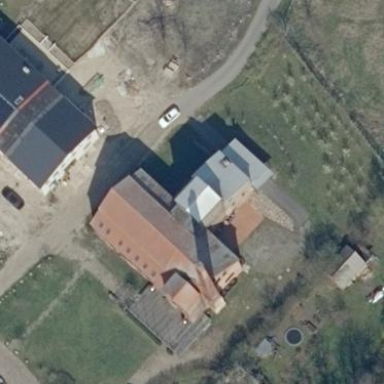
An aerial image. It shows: Historic building.